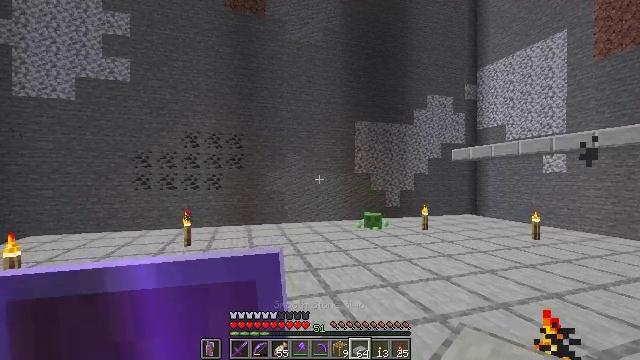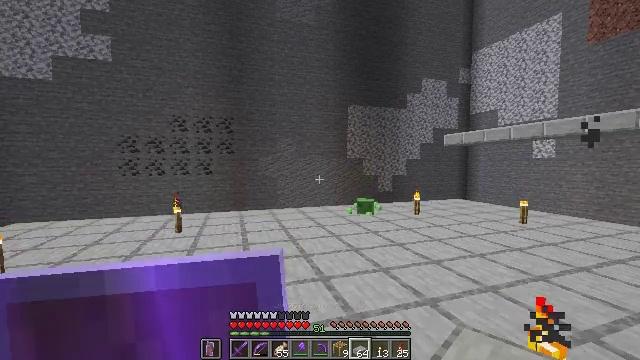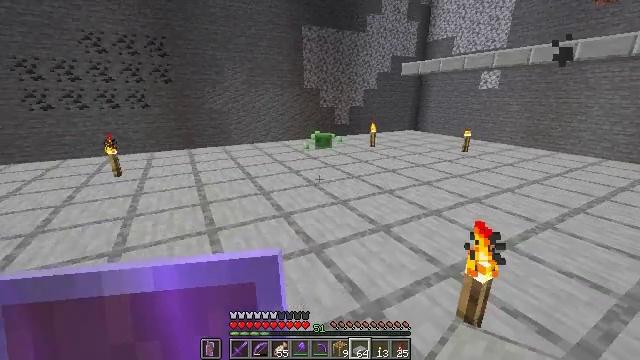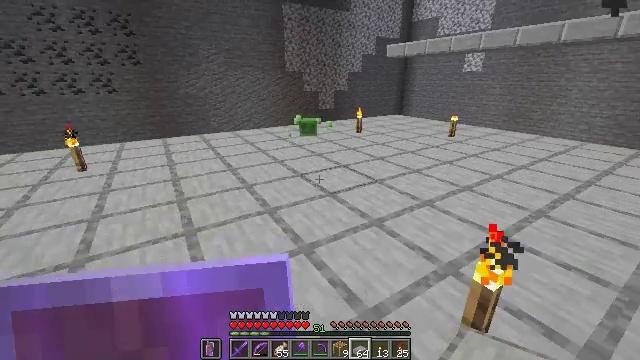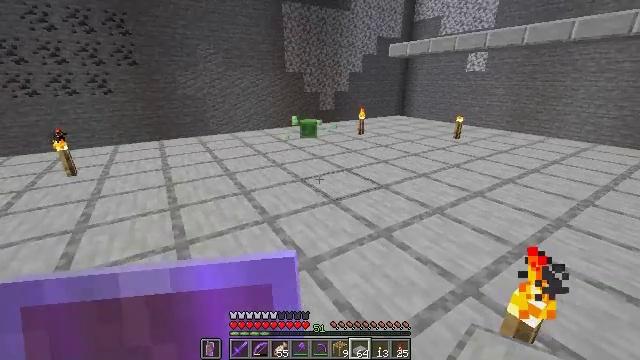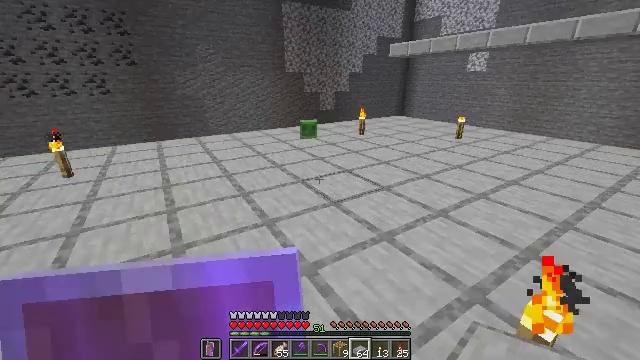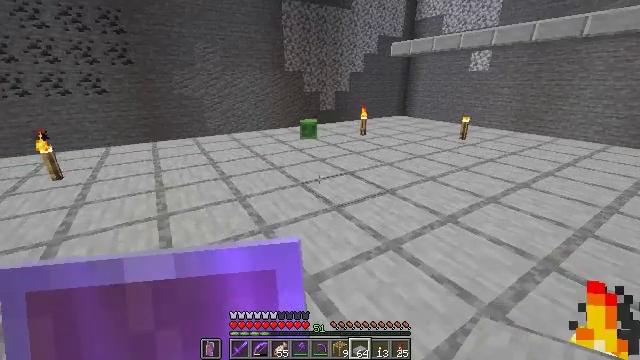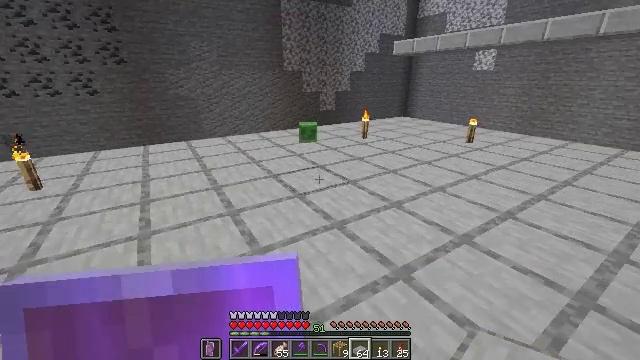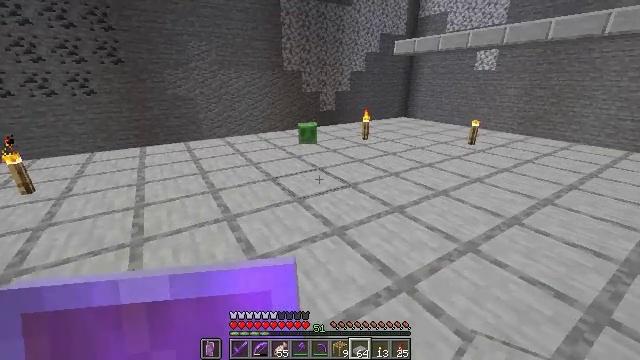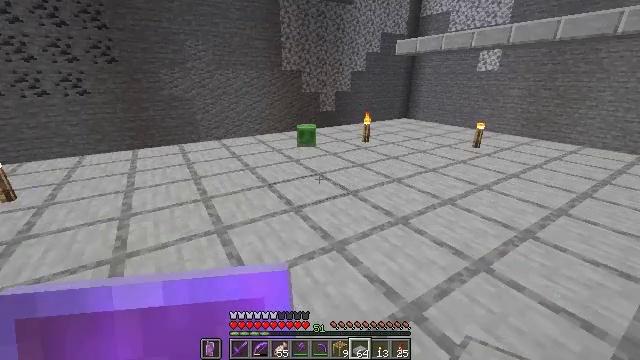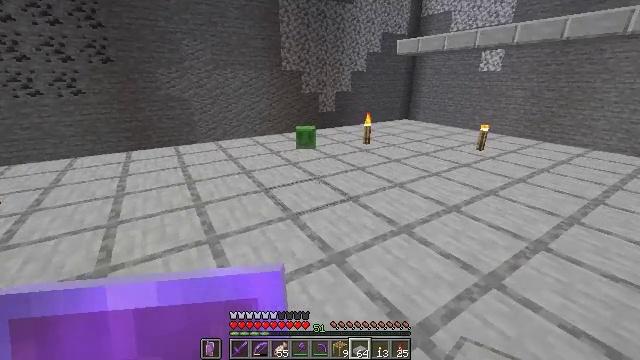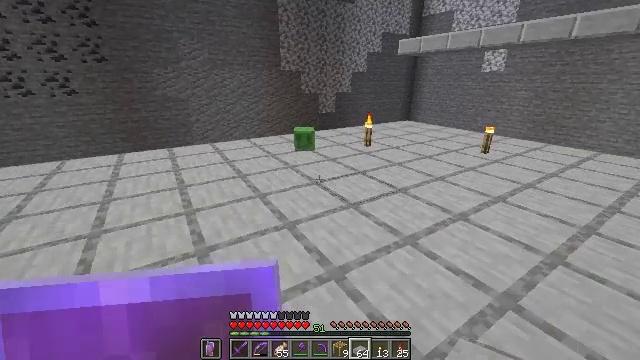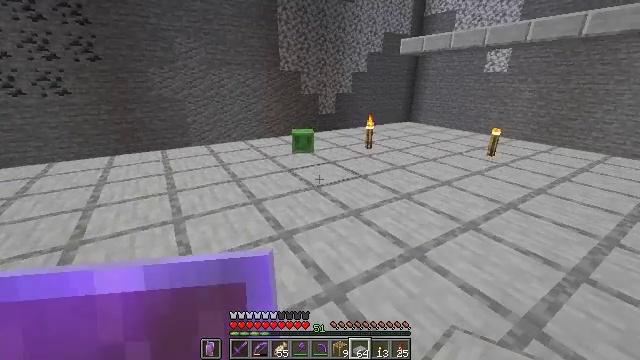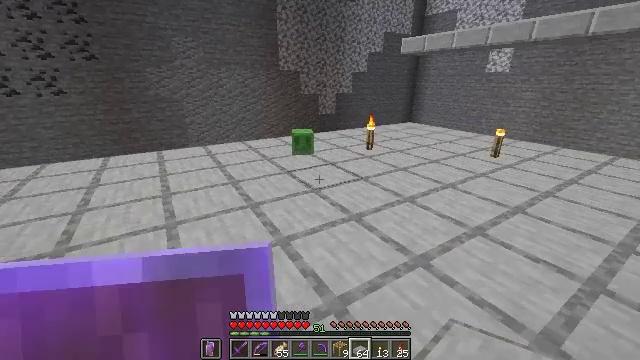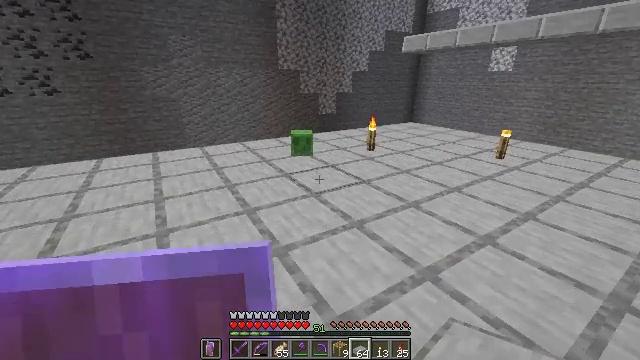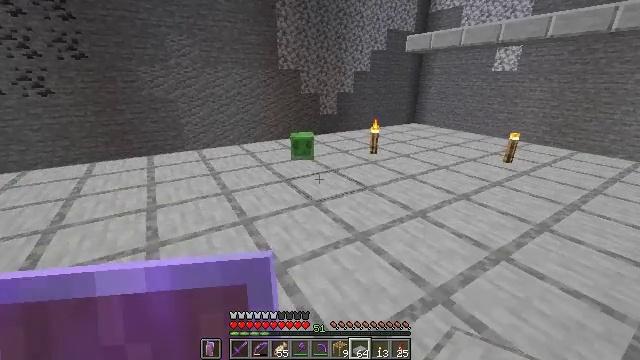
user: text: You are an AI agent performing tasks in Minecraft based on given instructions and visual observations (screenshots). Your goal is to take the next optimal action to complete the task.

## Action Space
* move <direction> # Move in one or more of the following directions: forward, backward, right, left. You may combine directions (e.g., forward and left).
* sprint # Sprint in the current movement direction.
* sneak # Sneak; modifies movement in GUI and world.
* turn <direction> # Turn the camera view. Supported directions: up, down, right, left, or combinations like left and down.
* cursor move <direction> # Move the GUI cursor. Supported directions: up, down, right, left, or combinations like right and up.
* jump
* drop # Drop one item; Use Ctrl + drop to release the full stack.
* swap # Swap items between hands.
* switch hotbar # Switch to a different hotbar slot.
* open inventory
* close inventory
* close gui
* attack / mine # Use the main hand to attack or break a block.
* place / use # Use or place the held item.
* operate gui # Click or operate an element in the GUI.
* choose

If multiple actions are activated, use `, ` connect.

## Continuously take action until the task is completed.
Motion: motion action
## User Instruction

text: Kill the slime.
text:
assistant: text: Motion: move forward, turn right and down
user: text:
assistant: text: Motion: move forward, turn right and down
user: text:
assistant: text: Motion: move forward, turn right and down
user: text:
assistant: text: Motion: move forward
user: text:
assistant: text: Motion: move forward
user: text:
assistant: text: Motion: move forward
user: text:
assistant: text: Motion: move forward
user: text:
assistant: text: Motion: move forward
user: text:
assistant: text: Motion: move forward
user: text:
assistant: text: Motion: move forward
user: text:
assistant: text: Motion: move forward
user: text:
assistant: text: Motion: move forward
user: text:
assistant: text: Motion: move forward
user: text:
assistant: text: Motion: move forward
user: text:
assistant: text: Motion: move forward
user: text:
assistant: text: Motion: move forward
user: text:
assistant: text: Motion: move forward
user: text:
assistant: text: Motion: move forward
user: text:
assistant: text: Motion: move forward, turn left and down
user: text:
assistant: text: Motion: move forward, turn down
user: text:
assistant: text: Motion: move forward
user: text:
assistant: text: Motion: move forward
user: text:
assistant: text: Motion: move forward
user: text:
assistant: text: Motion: move forward
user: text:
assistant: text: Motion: move forward, turn left and down
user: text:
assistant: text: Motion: move forward, turn down
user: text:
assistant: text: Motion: move forward
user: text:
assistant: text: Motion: move forward
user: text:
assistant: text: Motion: move forward
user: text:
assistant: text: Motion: move forward